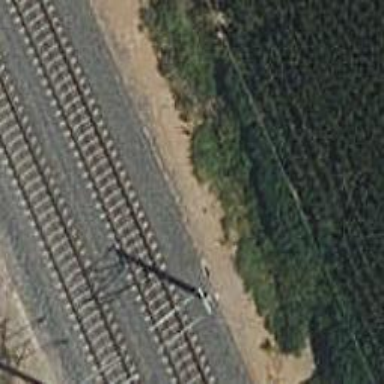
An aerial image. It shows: Railway track with contact line for electrification.